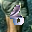
Label: 8